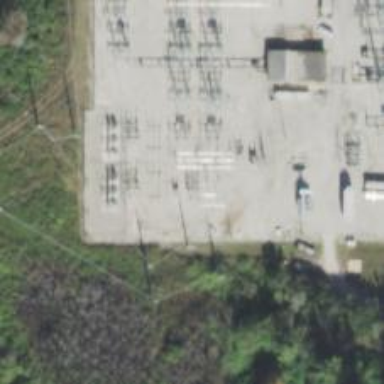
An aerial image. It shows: Switch used for power control.